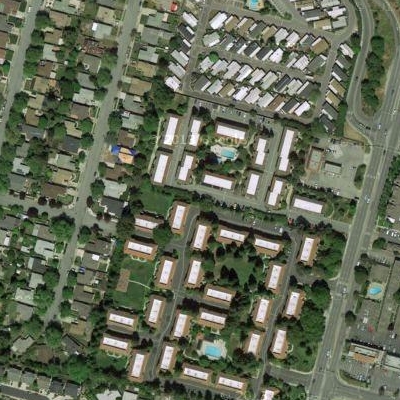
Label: Resident